Group 1:
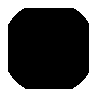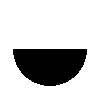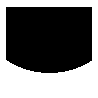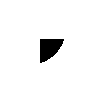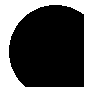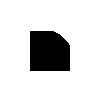
Group 2:
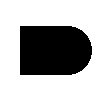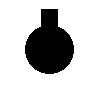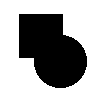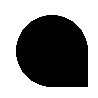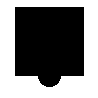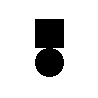
Rule separating the two groups: Intersection of circle and square vs. union of circle and square.
Concepts: imagined_entity, imagined_shape, intersection, overlap, overlapping, set_intersection, set_union
Comments: An image of only a circle or of only a square would be ambiguously categorized.
Author: Aaron David Fairbanks